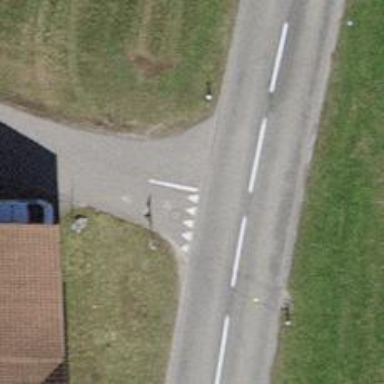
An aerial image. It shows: Road with "give way" sign.